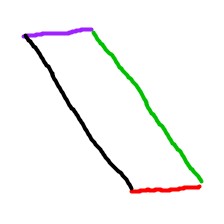
Shape: parallelogram